Current action and preconditions to check: trajectory_clear

Your task: For each precondition in the list above, predict whether it will hold at this action.

Consider the current scene as observed from the mobile robot's camera, and analyze the predicted future states of all dynamic agents (e.g., people, animals, vehicles, or any moving entities) within the NEXT SECOND.

IMPORTANT: Only answer "very likely" if you are absolutely certain—based on strong, clear evidence—that a dynamic agent will violate the precondition in the predicted future state. Do NOT answer "very likely" for unlikely, ambiguous, or low-probability risks.

Ask yourself for each precondition: Is there a high probability, with clear and convincing evidence, that the predicted future states of any dynamic agent will interfere with the predicted future state of the currently executing action within the NEXT SECOND, causing that precondition to fail?

Assess the risk level based on these predictions. Use "likely" or "very likely" if motions create a clear risk of interference.

Use "neutral" or "improbable" if agents are nearby but their predicted paths are clearly diverging or non-conflicting.

Failure Risk Categories: "very improbable", "improbable", "neutral", "likely", "very likely"

Answer Format: Output ONLY the probability_of_failure value from these categories: "very improbable", "improbable", "neutral", "likely", "very likely"

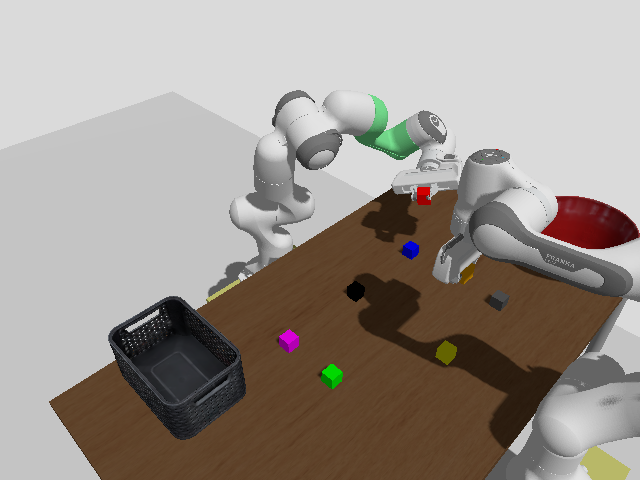

Answer: very improbable